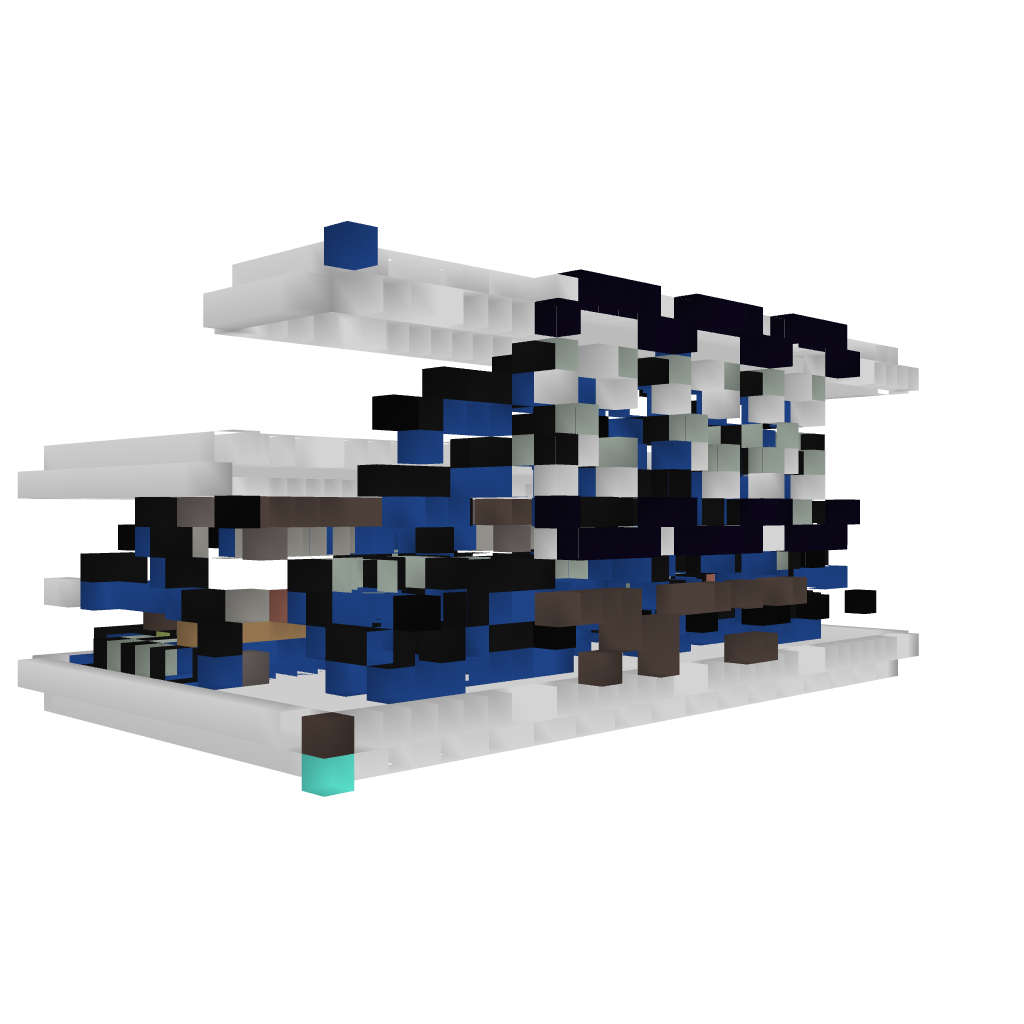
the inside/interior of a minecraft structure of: Compact 9-0 Count Down